Question:
Here i got a table in Excel. But how can I make these columns calculate in the 4th column the average from the ABC colums in front of it? I know how I can do it manually: AVERAGE(A1:A3) per column but that takes way too long.. Someone know a shortcut?
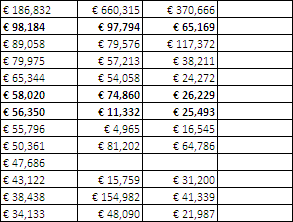
Answer: The correct formula to measure averages for the 3 columns to a cell's left is 'AVERAGE(A1:C1)'. Beneficially, we don't have to enter it for each row. Instead, enter it once in row 1. Next, if you hover your mouse over the lower right corner of the cell, the mouse cursor will turn into a small icon that looks like a t. Once this happens, click and drag the formula down as far as you'd like.